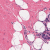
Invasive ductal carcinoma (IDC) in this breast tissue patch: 0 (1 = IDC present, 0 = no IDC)